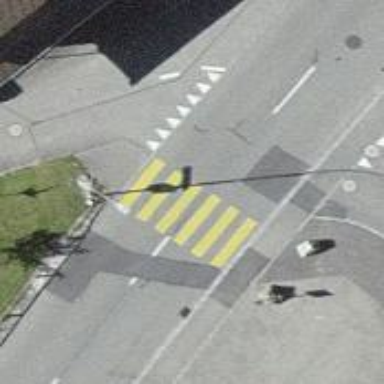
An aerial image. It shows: Uncontrolled zebra crossing on the road.